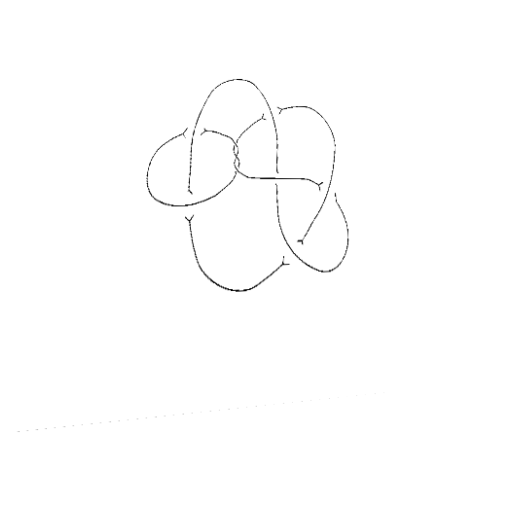
Crossing number: 9